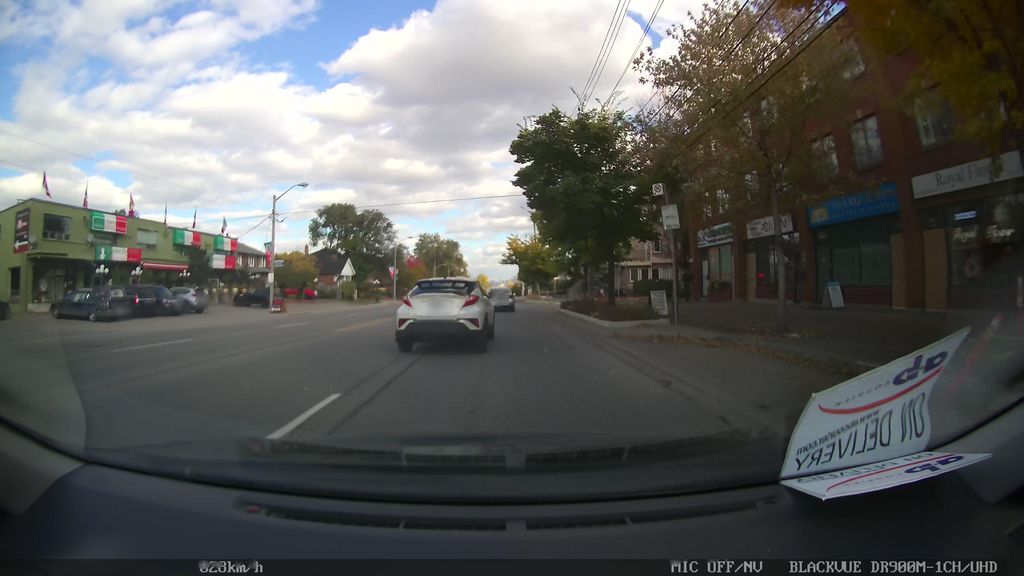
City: toronto